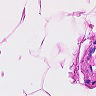
Metastatic tissue present: no